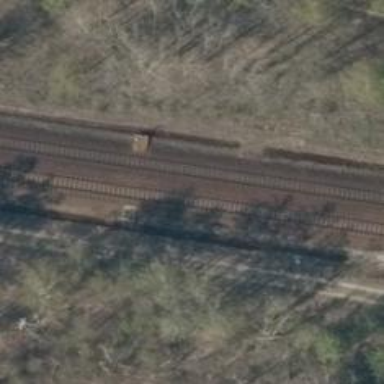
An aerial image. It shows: Railway signal.